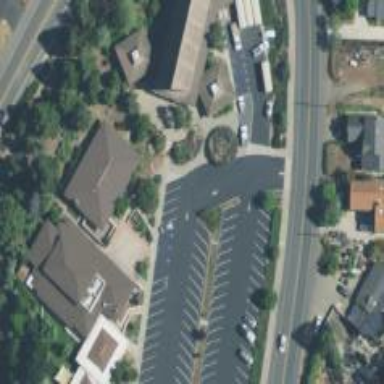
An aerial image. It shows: Place of worship.